Field crop: maize
Growth stage: 2
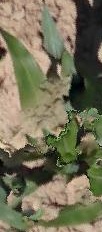
Species: maize